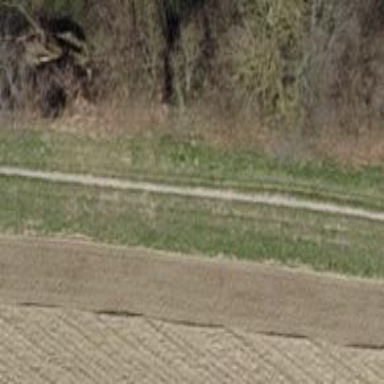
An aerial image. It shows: Track with grade 4 tracktype.